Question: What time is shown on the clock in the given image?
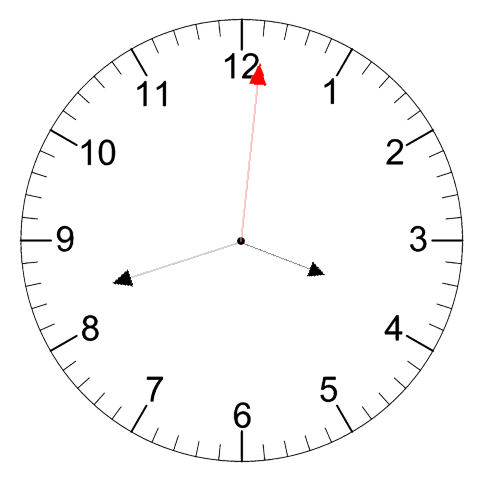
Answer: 03:42:01